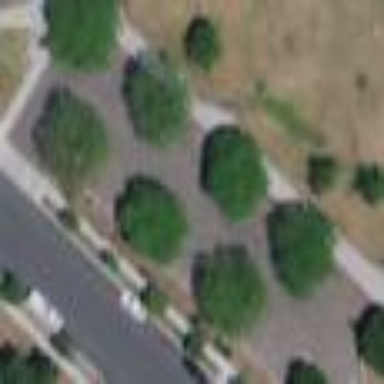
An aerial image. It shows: Parking area with surface.